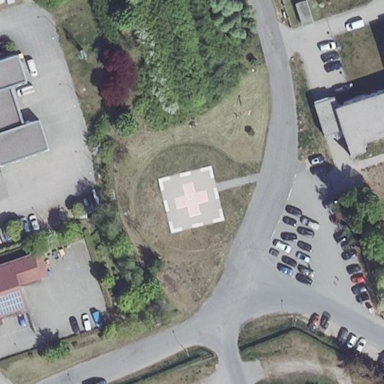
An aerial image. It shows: Image showing helipad at airport.